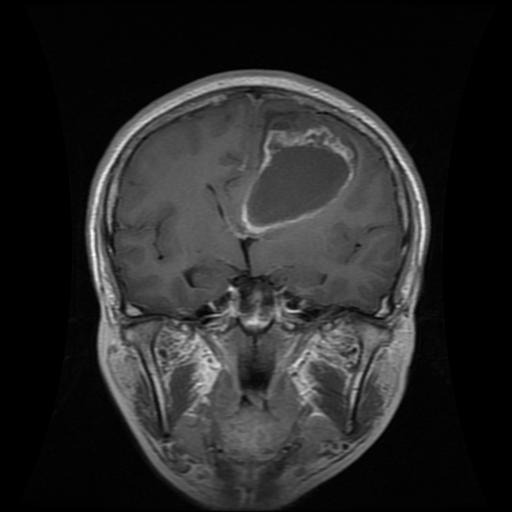
Label: glioma